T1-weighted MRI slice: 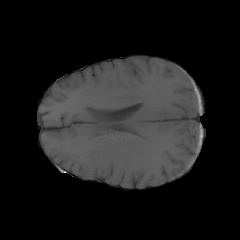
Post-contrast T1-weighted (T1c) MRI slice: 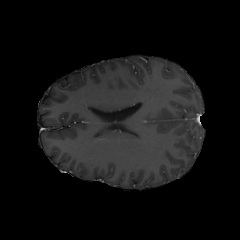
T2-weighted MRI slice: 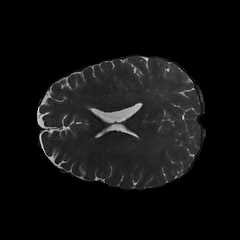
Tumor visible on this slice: no